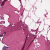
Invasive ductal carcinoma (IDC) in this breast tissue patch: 0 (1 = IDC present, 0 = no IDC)